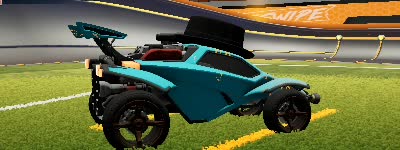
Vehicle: octane